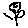
Label: flower